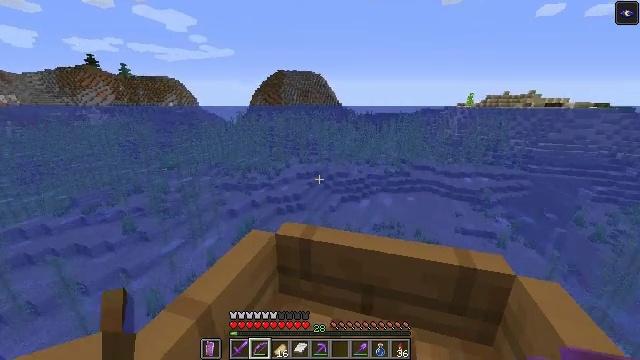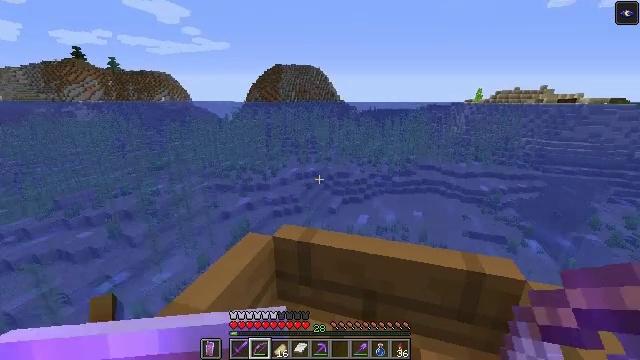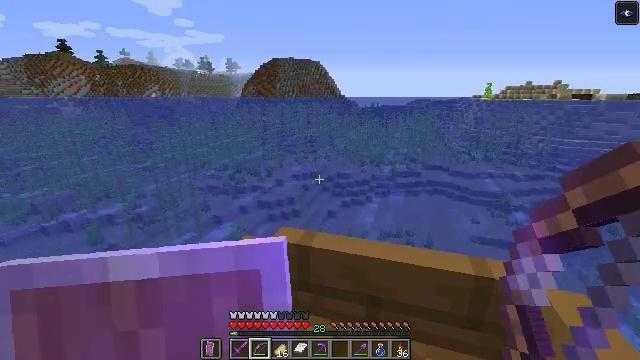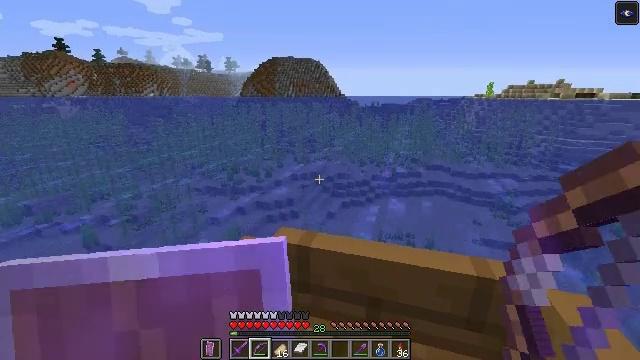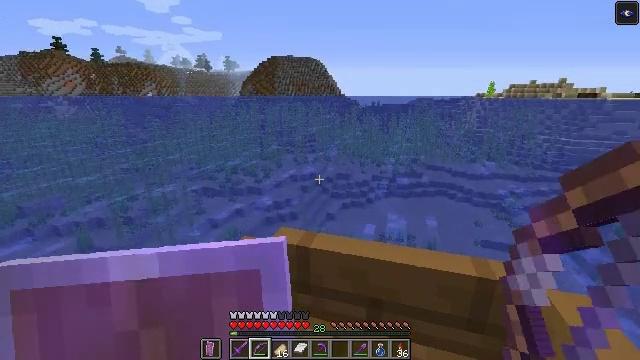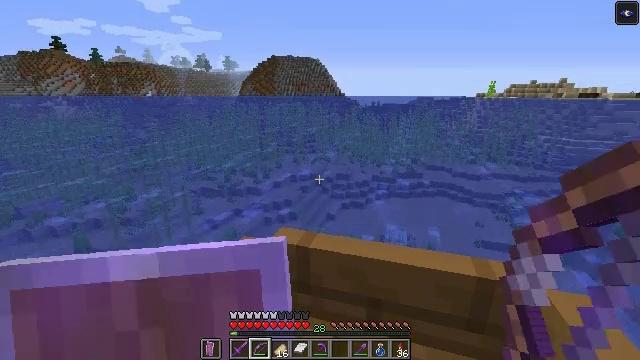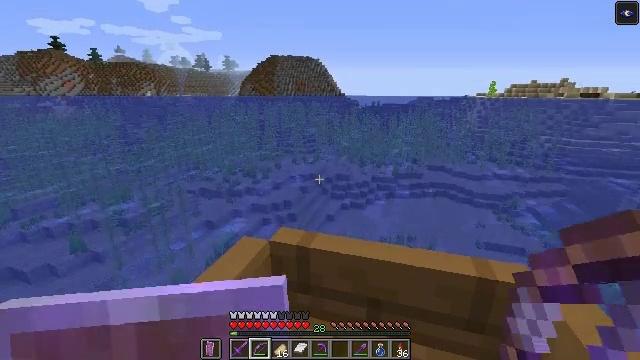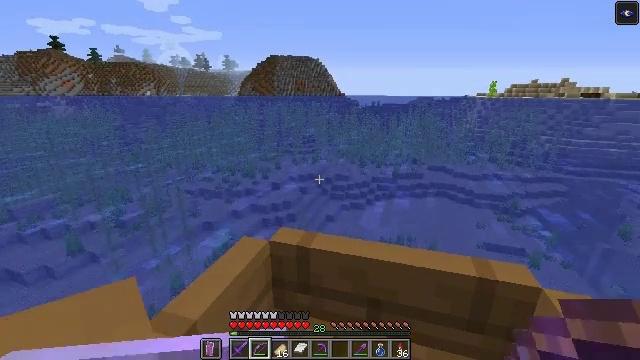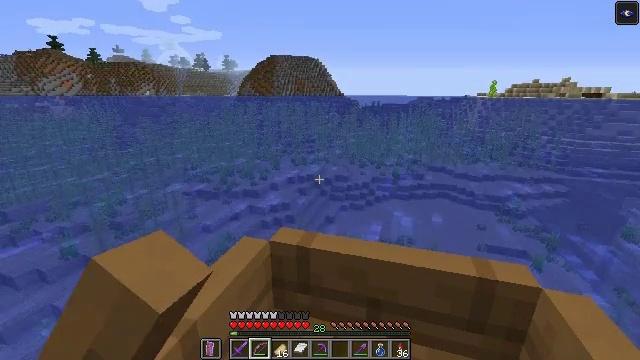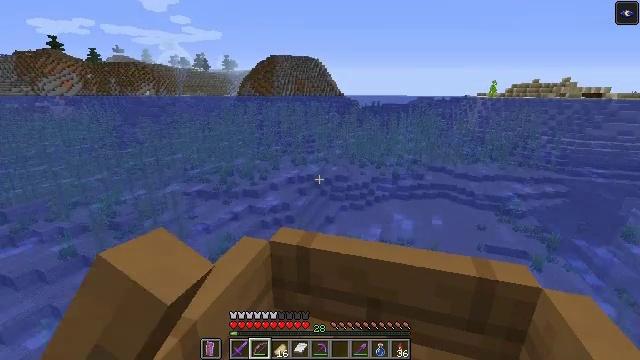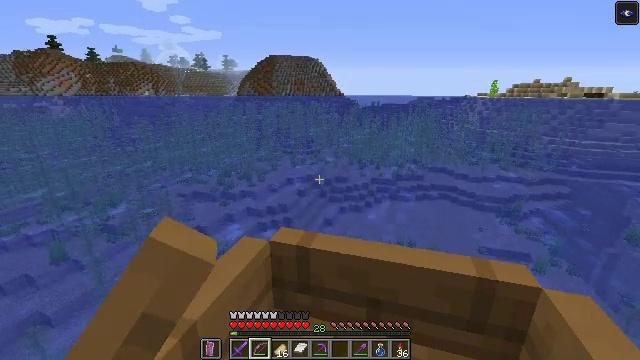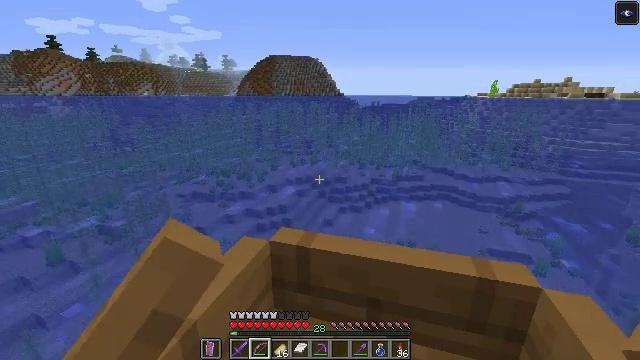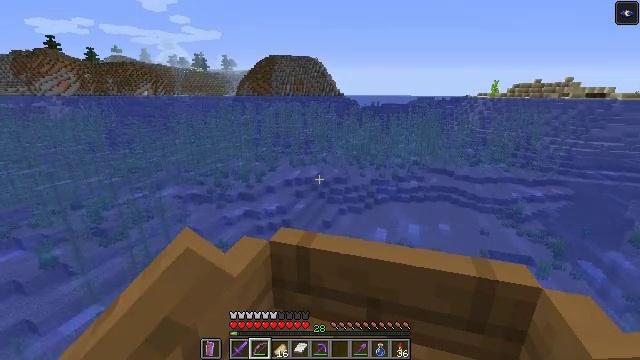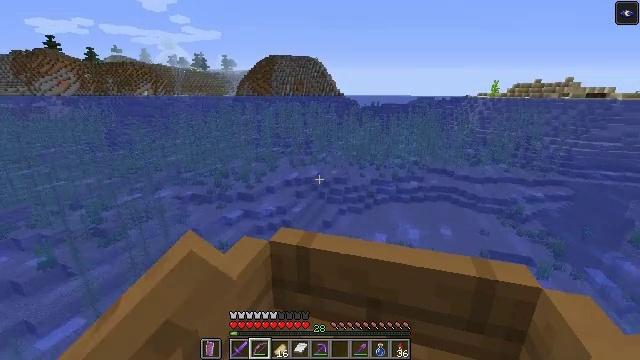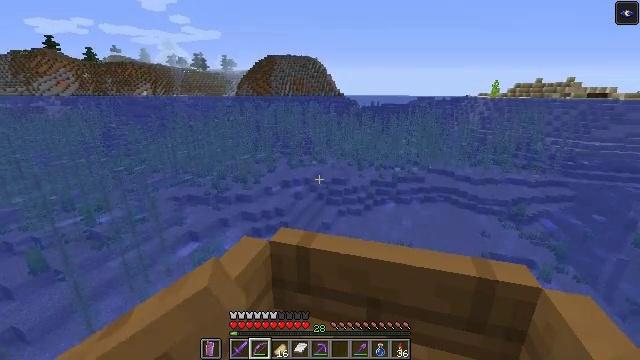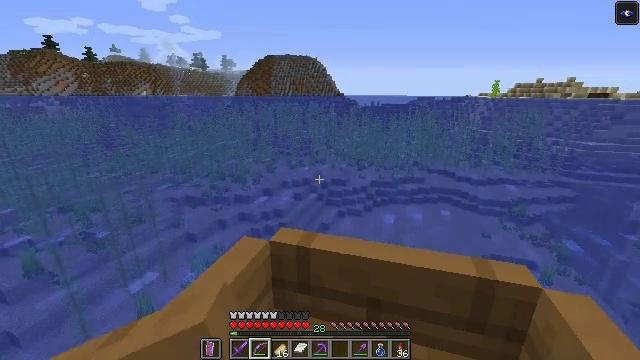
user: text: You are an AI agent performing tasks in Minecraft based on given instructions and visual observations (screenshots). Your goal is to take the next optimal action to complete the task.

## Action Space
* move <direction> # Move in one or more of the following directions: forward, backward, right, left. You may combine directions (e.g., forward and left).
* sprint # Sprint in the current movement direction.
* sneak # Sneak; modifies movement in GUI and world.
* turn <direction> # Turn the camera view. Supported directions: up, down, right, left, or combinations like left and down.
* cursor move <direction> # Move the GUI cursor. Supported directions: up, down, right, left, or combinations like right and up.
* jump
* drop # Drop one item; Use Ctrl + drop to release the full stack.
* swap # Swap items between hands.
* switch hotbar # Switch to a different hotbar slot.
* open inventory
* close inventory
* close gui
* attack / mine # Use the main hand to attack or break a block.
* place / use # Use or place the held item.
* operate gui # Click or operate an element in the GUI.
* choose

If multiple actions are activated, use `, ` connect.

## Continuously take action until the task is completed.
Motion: motion action
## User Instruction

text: Collect some oak leaves.
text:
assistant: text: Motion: no_op
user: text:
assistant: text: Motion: no_op
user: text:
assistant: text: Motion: no_op
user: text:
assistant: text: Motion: no_op
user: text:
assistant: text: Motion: move forward
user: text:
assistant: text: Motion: move forward
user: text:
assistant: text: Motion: move forward
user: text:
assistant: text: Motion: move forward
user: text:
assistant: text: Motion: move forward
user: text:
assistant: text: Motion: move forward
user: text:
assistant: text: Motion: move forward
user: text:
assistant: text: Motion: move forward
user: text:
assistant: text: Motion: move forward
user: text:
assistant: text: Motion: move forward
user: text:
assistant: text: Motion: move forward
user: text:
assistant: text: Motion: move forward
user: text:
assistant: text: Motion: move forward, sprint
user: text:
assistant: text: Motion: move forward, sprint
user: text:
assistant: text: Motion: move forward, sprint
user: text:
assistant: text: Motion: move forward, sprint
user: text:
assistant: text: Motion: move forward, sprint
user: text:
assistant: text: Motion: move forward, sprint
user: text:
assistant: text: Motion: move forward, sprint
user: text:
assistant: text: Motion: move forward, sprint
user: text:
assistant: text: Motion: move forward, sprint
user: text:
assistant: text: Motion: move forward, sprint
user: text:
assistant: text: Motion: move forward, sprint
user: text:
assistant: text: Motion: move forward, sprint
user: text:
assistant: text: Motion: move forward, sprint
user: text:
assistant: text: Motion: move forward, sprint